Question: I am using worklight 6.1.0.1 on Eclipse Kepler. As per the screen shot below, it hangs when I open the eclipse, with message saying "Worklight application builder". It takes forever to complete.
How do I resolve this issue ?

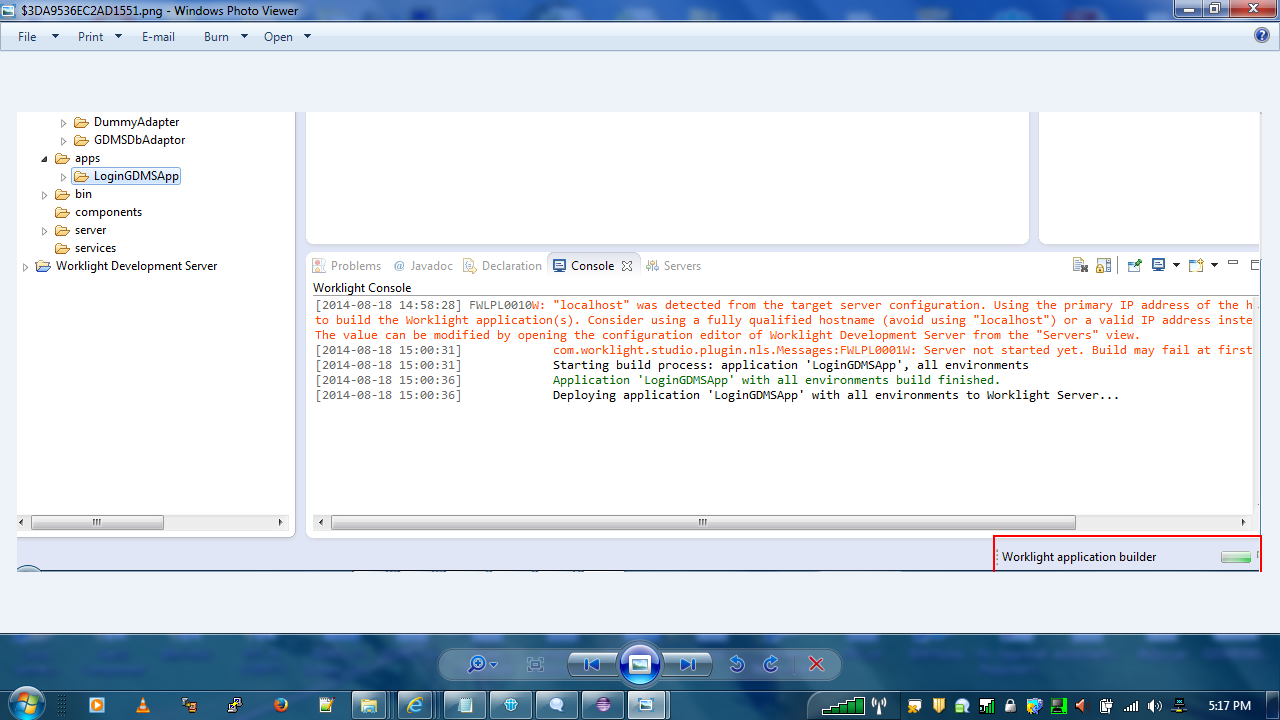
Answer: try to start eclipse with the -clean option on command line